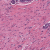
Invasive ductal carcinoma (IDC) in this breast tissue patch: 1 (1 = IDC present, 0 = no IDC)